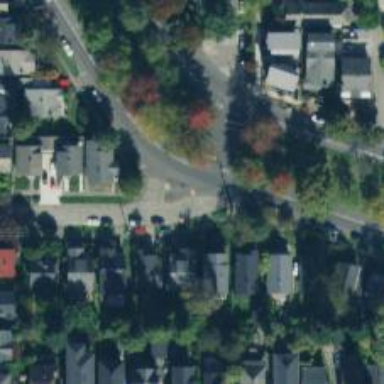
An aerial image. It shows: Footway located on traffic island.